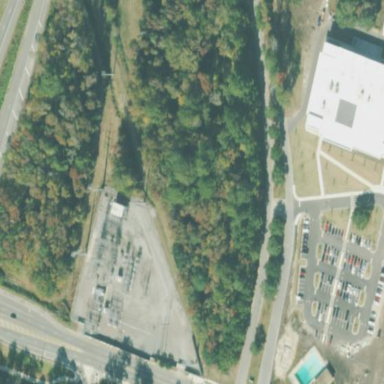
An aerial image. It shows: Outdoor distribution-level power substation enclosed by fence.